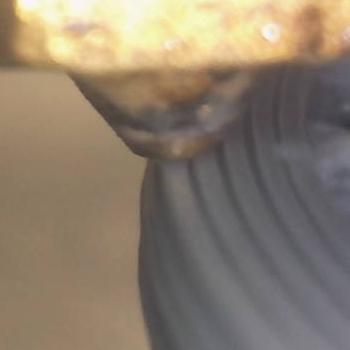
Flow rate: 62%